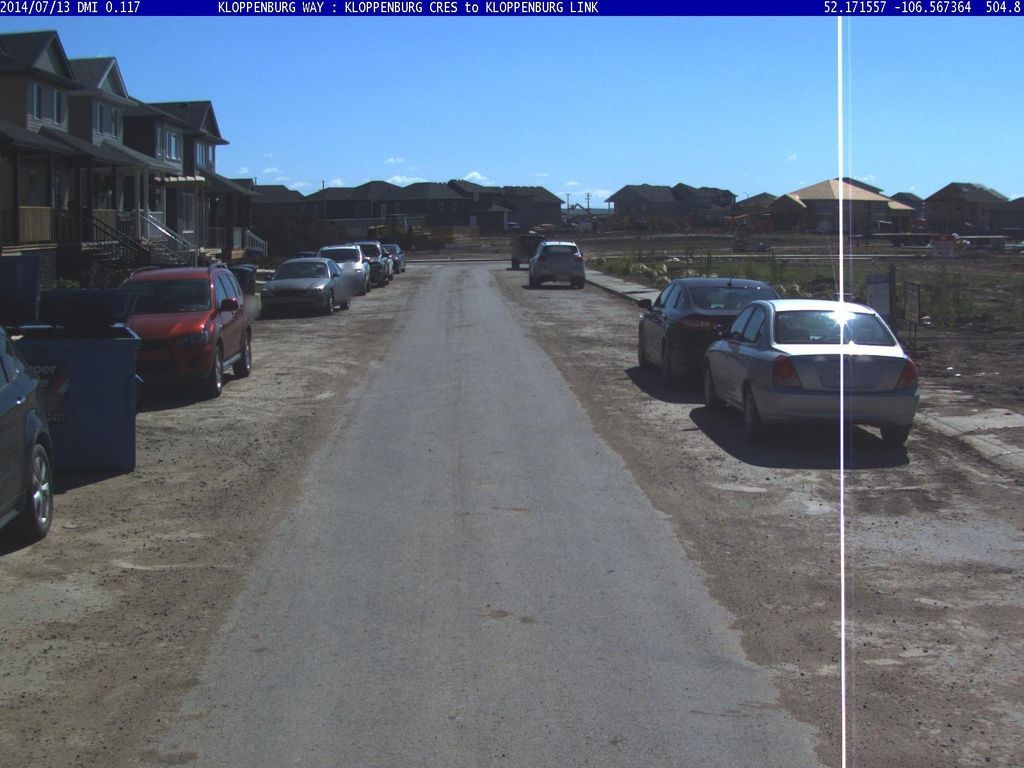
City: saskatoon